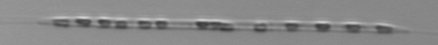
Label: Rhizosolenia